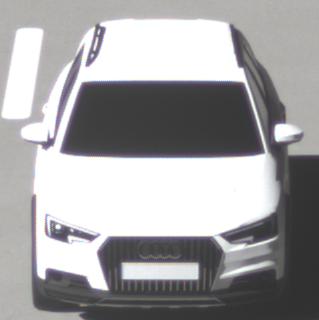
Make: Audi
Model: A4 Allroad 45 TFSI
Detailed model: A4 (B9) allroad
Model produced from: 2019/02
Model produced until: 2019/05
Doors: 5
Color: white
Road condition: wet road
Daytime: morning or afternoon
Contrast: high contrast